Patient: sex M, age 46
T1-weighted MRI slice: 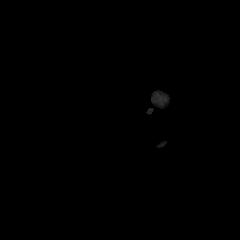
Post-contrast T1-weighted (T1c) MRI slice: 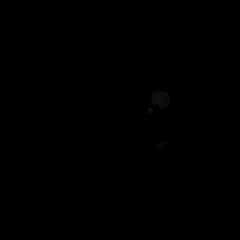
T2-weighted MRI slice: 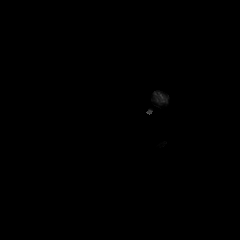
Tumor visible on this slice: no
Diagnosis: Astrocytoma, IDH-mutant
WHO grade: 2